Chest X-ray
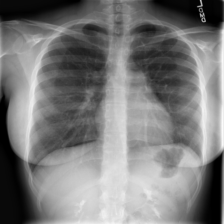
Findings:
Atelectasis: negative
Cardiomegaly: negative
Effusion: negative
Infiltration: positive
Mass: negative
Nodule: negative
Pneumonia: negative
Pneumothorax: negative
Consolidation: negative
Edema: negative
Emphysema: negative
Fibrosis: negative
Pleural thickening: negative
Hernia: negative